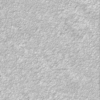
Label: not_dusty